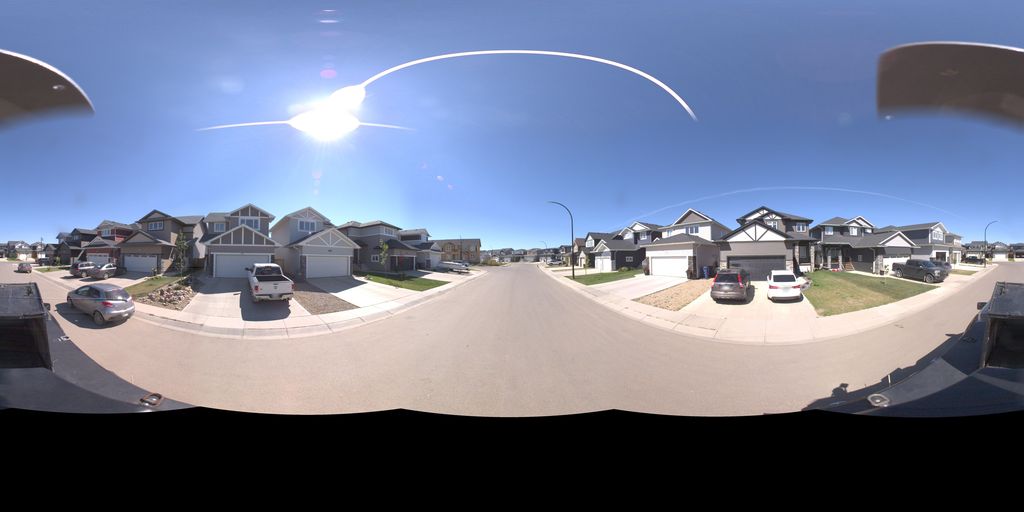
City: saskatoon